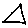
Label: triangle